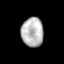
Tissue: prostate
Cell type: Epithelial cells
Senescence score: 0.2661
Nuclear area (px): 634
Mean DAPI intensity: 182.795